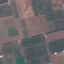
Label: PermanentCrop